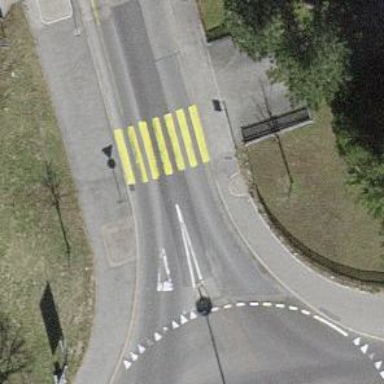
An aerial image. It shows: Pedestrian crossing with zebra markings on footway.